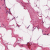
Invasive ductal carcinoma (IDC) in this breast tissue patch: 0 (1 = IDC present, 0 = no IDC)